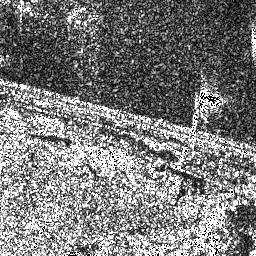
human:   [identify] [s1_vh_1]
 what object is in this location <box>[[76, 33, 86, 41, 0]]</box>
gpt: <ref>1 medium ship at the right</ref>